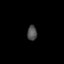
Tissue: skin
Cell type: Epithelial cells
Senescence score: 0.2817
Nuclear area (px): 138
Mean DAPI intensity: 81.514